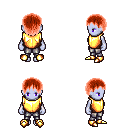
a pixel art fantasy rpg character, female body template, dark elf, purple skin, gold chest armor, metal pants, red plain hairstyle, gold boots, four views (front, back, left, right), 2x2 character sprite sheet, small pixel art, hard edges, no anti-aliasing